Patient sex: M
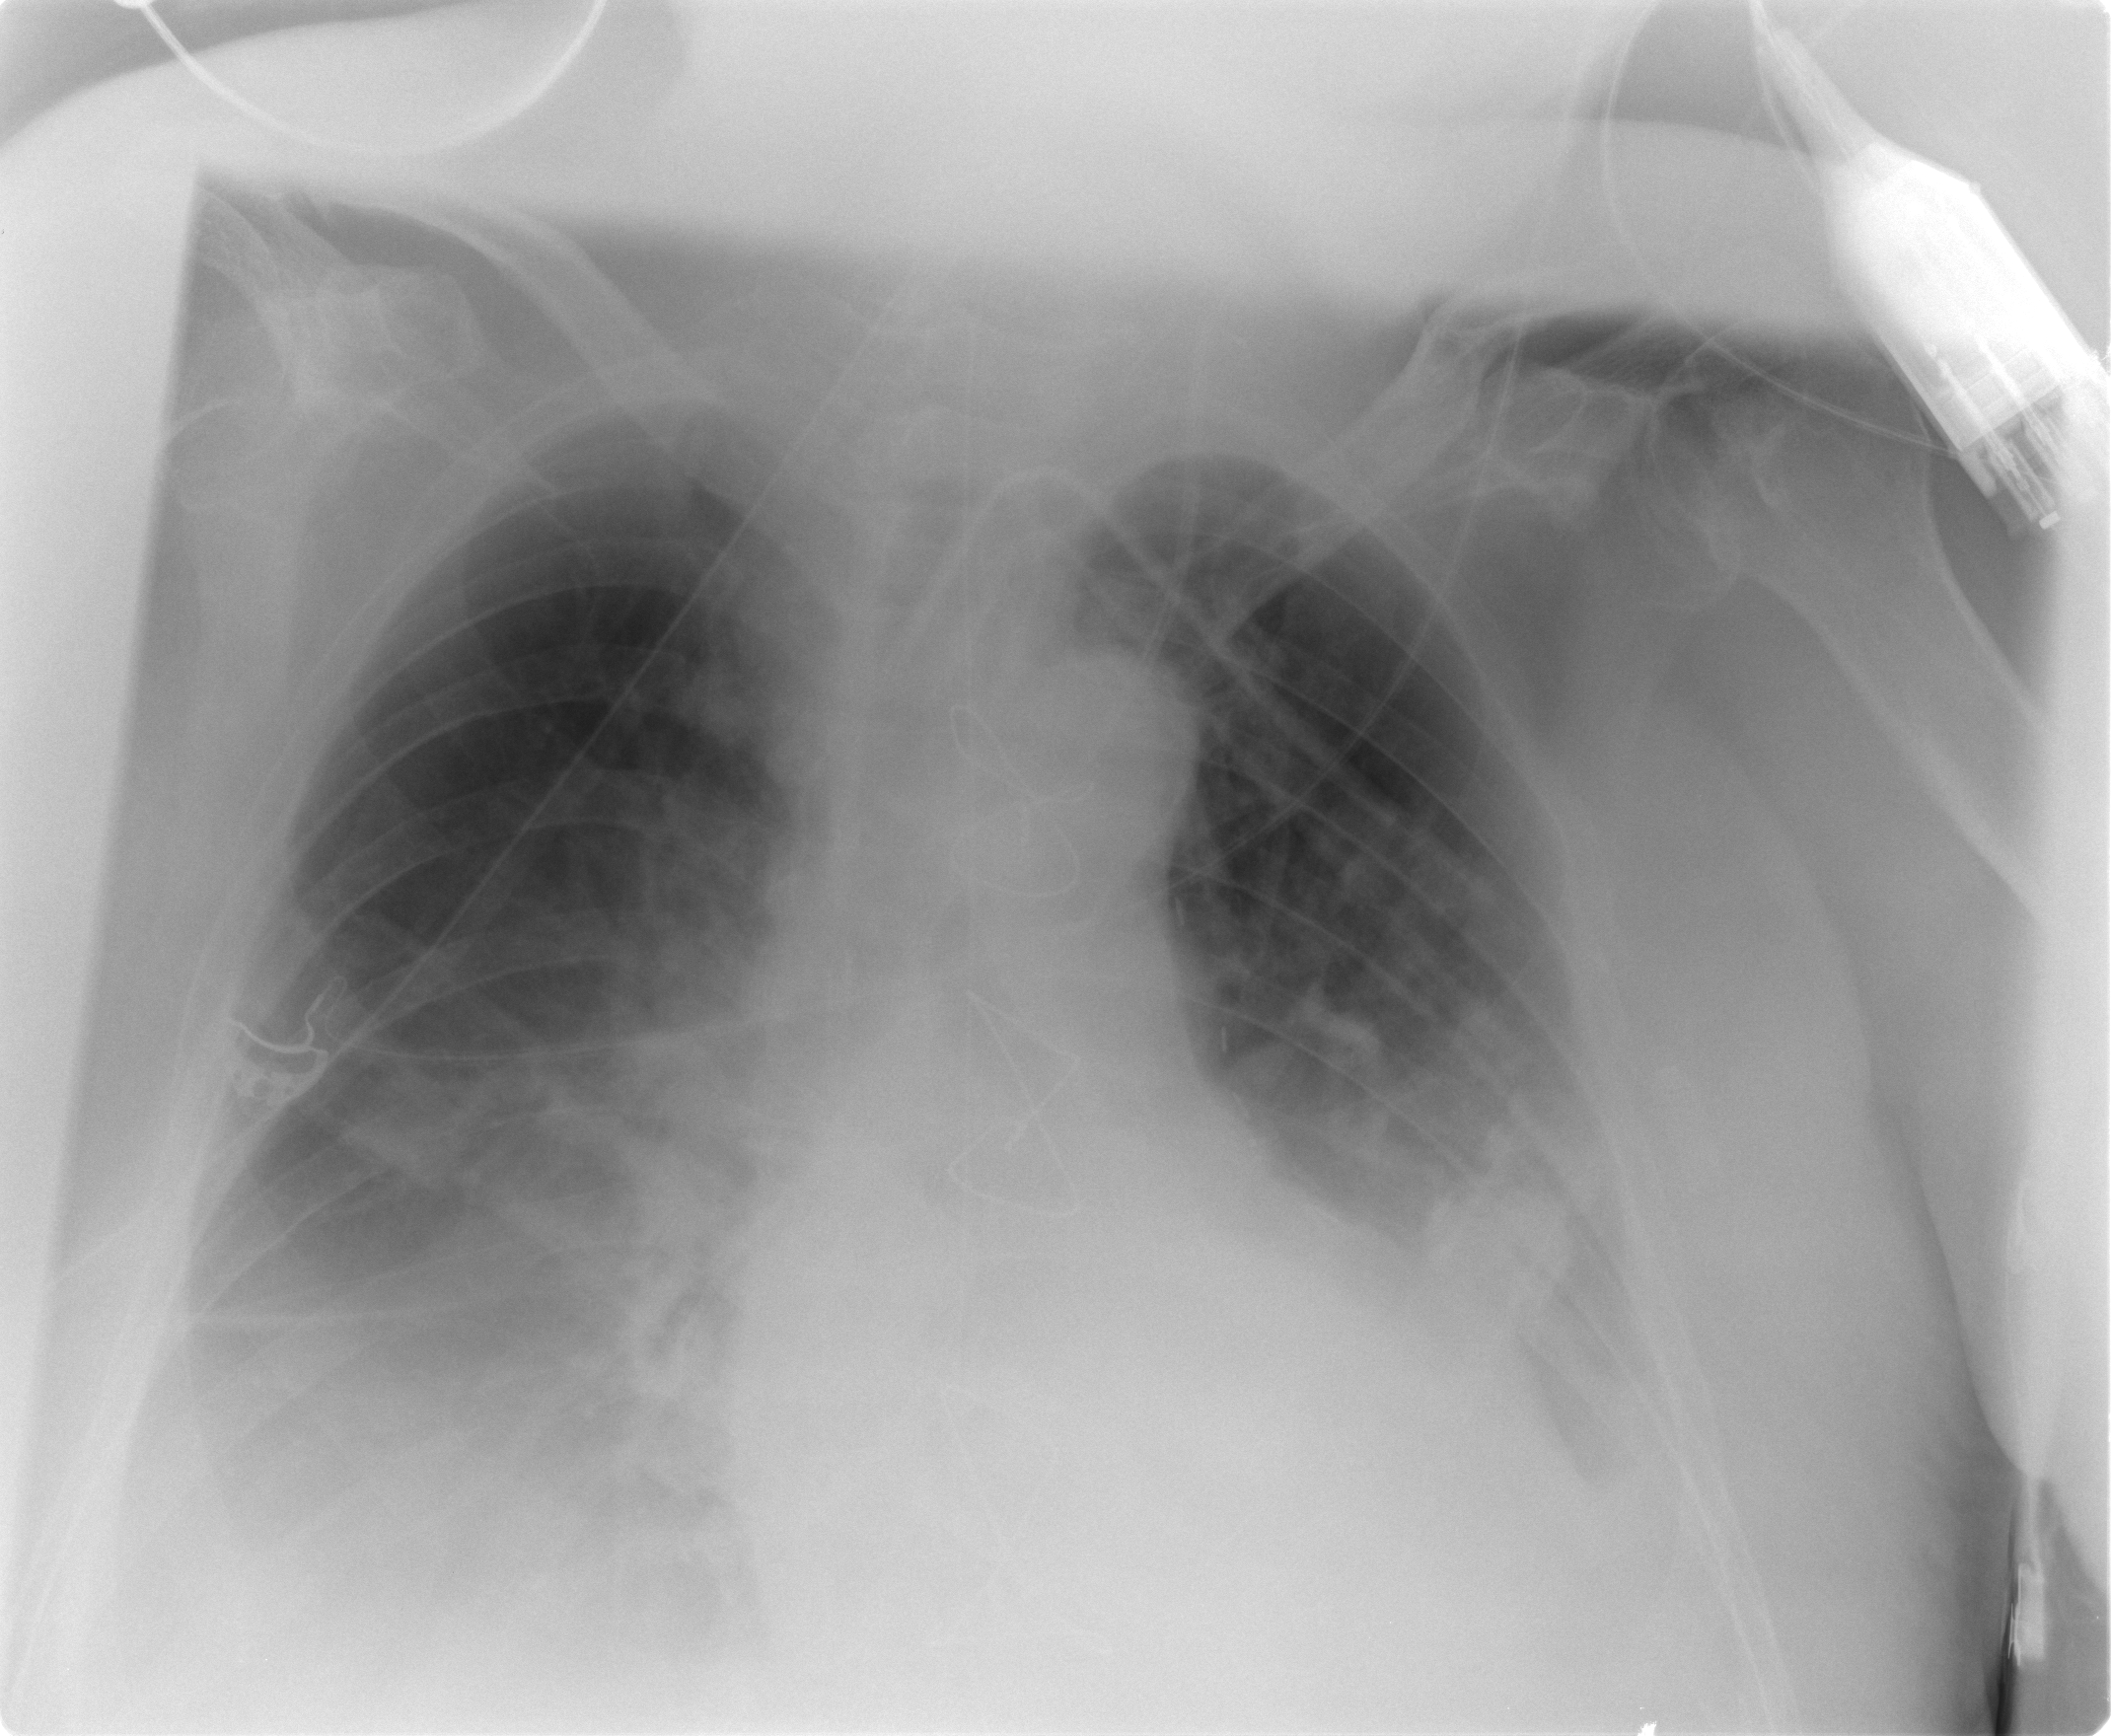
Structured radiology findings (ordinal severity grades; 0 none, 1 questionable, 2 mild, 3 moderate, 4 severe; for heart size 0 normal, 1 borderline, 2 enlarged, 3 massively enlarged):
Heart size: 2
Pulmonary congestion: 2
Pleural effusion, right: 2
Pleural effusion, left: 2
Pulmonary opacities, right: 0
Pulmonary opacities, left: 0
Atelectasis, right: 2
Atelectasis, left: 2